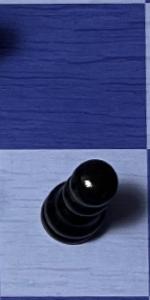
Label: Pawn_Black